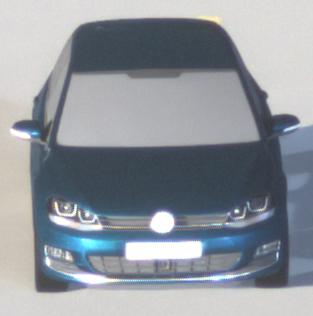
Make: VW
Model: Golf 1.2 TSI BMT
Detailed model: Golf (VII)
Model produced from: 2012/11
Model produced until: 2014/05
Doors: 3
Color: blue
Road condition: dry road
Daytime: night
Contrast: high contrast